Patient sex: F
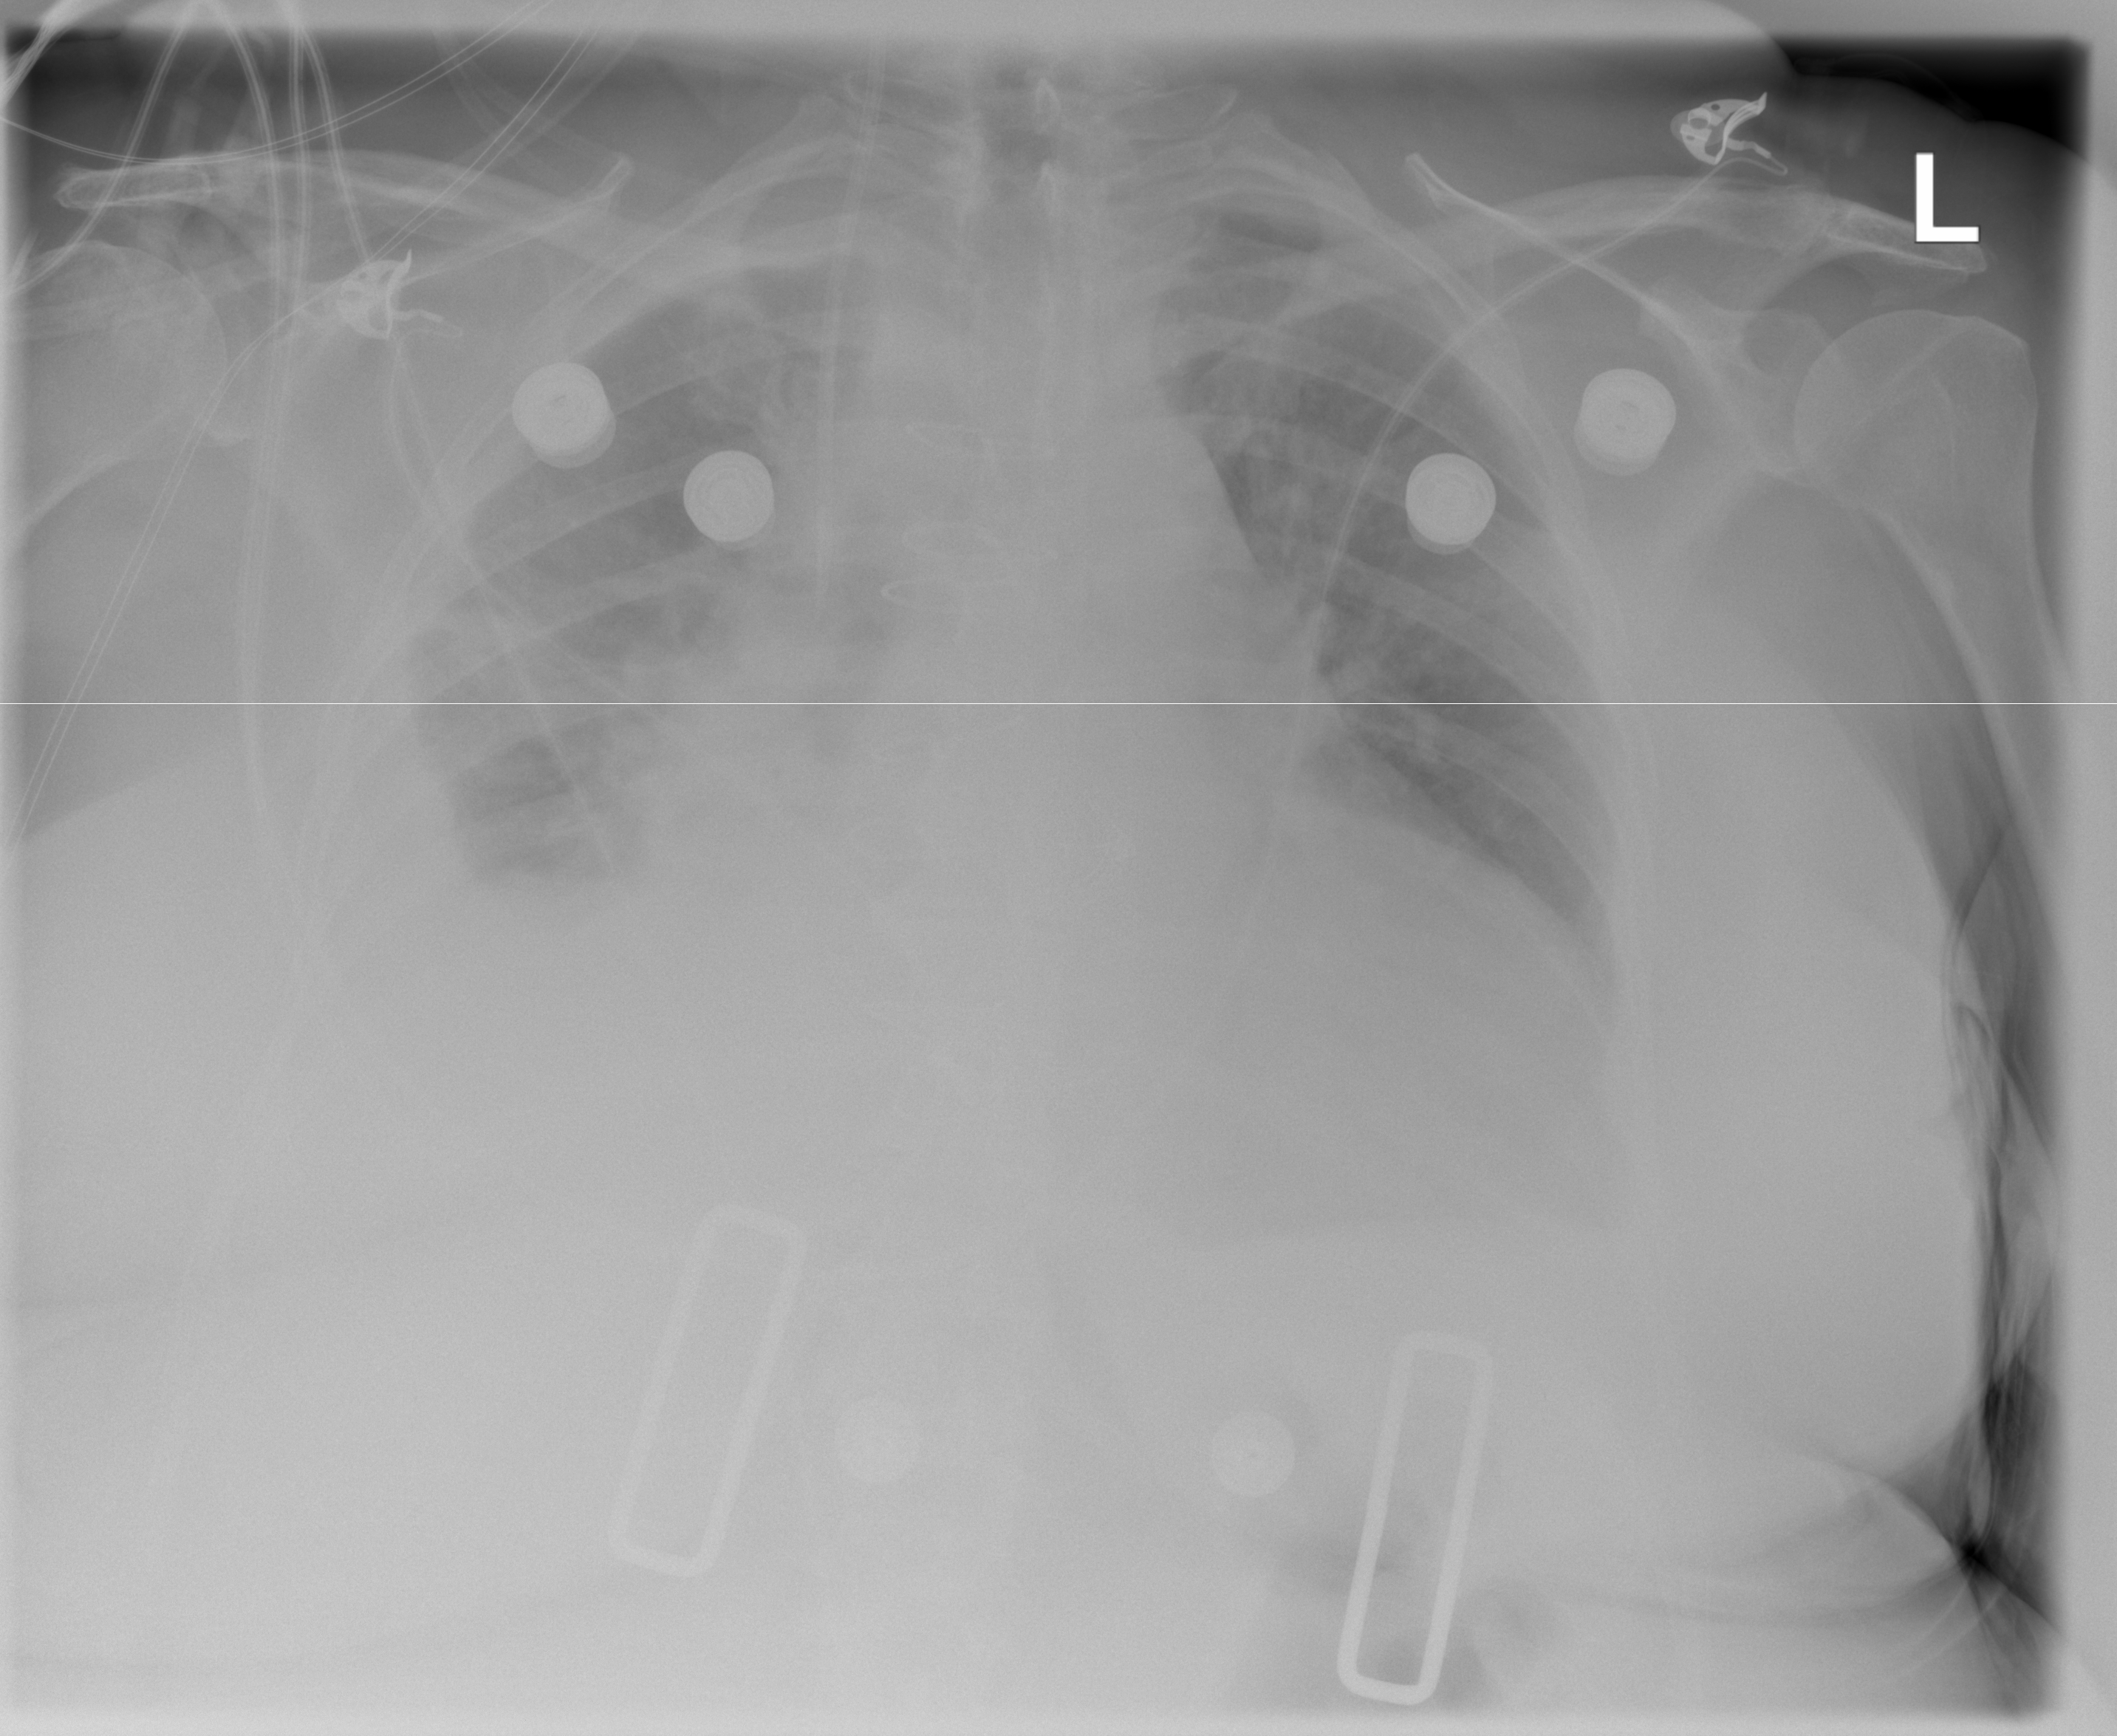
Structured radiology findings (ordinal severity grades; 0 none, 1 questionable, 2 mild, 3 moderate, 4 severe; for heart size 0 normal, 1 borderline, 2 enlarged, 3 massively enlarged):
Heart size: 2
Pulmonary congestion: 2
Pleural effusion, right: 2
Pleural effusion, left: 1
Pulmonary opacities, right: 1
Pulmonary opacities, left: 0
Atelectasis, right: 2
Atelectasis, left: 0